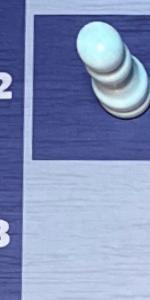
Label: Empty